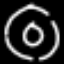
Label: donut